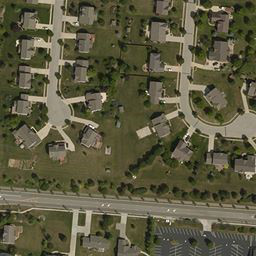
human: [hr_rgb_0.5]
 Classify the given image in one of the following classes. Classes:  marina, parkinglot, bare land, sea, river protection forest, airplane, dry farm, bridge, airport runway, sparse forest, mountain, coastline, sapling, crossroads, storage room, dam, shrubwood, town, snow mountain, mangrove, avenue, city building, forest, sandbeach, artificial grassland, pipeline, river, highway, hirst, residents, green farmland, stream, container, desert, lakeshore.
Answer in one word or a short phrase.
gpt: town